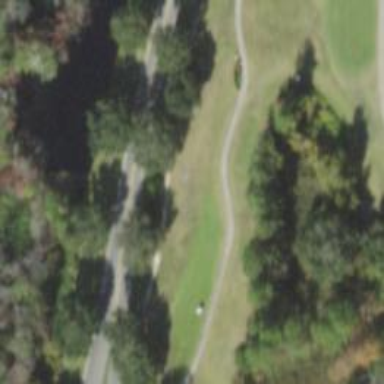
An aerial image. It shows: Path for golf carts.